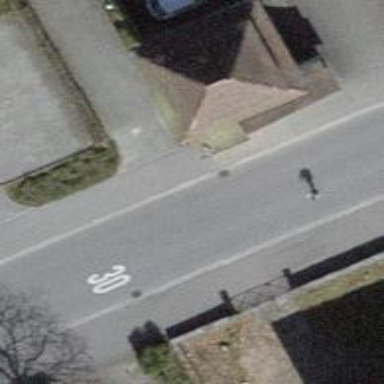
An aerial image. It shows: Post box is visible.